Question: So Im having an issue booting up a modded mc server installation using forge 1.12.2.
The reason is unknown but I've had this issue before. All I've heard was to reinstall Java, even though I have done that multiple times.
Here is what my directory looks like:

This is stored inside 'c:desktop/server'. Here is the server boot code: 'java -Xmx1024M -jar forge-universal.jar nogui'.
Here is the error, I cannot understand what any of it means, and there is no offical minecraft crash log:
'''
A problem occurred running the Server launcher.java.lang.reflect.InvocationTargetException
at java.base/jdk.internal.reflect.NativeMethodAccessorImpl.invoke0(Native Method)
at java.base/jdk.internal.reflect.NativeMethodAccessorImpl.invoke(NativeMethodAccessorImpl.java:78)
at java.base/jdk.internal.reflect.DelegatingMethodAccessorImpl.invoke(DelegatingMethodAccessorImpl.java:43)
at java.base/java.lang.reflect.Method.invoke(Method.java:567)
at net.minecraftforge.fml.relauncher.ServerLaunchWrapper.run(ServerLaunchWrapper.java:70)
at net.minecraftforge.fml.relauncher.ServerLaunchWrapper.main(ServerLaunchWrapper.java:34)
Caused by: java.lang.ClassCastException: class jdk.internal.loader.ClassLoaders$AppClassLoader cannot be cast to class java.net.URLClassLoader (jdk.internal.loader.ClassLoaders$AppClassLoader and java.net.URLClassLoader are in module java.base of loader 'bootstrap')
at net.minecraft.launchwrapper.Launch.<init>(Launch.java:34)
at net.minecraft.launchwrapper.Launch.main(Launch.java:28)
... 6 more
'''
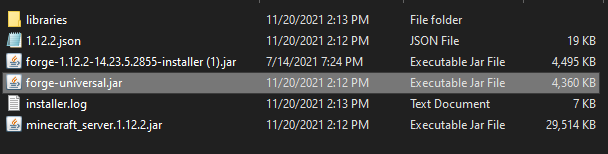
Answer: You seems to be on Java 16. You can check with 'java -version'.
Forge 1.12 can't be runned with this version of Java. So, I suggest you to :
- - 'C:\Dir\To\Jre\java.exe -Xmx1024M -jar forge-universal.jar nogui'- 'JAVA_PATH'